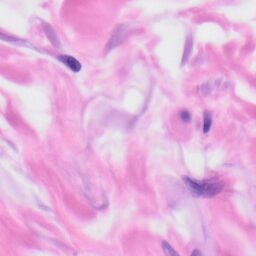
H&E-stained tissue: Skin